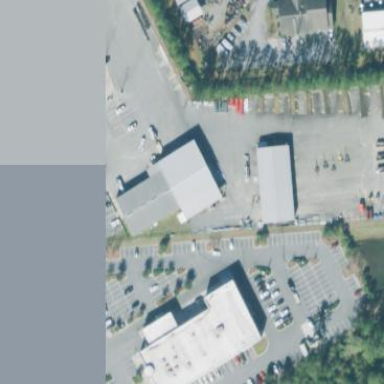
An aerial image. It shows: Building housing car shop.